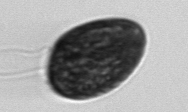
Label: Prorocentrum